Aerial crown-view tile of a tropical tree (Barro Colorado Island, Panama), acquired 20250217:
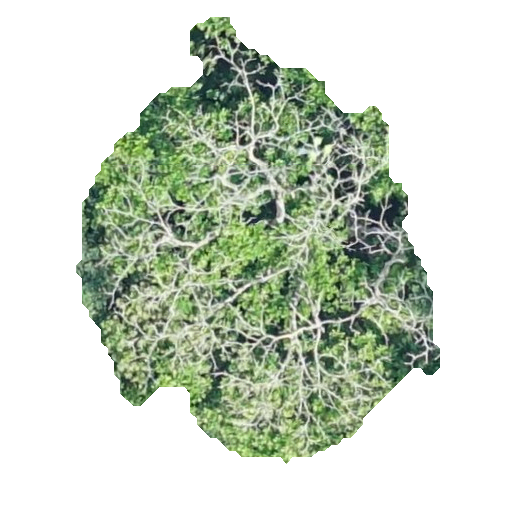
Species: Anacardium excelsum
GBIF accepted scientific name: Anacardium excelsum
Crown area: 155.5 m²